Question: So I am converting a old project with ordinary SQL queries to a ORM using the Entity Framework. So I have created database model like this:

So I had this old query which I want to translate to a linq expression
'''
SELECT UGLINK.USERNAME
FROM GMLINK
INNER JOIN UGLINK
ON GMLINK.GROUPID = UGLINK.GROUPID
WHERE (((GMLINK.MODULEID)=%ID%))
'''
And the problem I have is that I can't figure out how to do a join query using the objects.
Instead I have to go though the properties like this (which seems to be working):
'''
// So this is one of the module objects that is located in a listView in the GUI
Module m = ModuleList.selectedItem as Module;
/* Now I want to fetch all the User objects that,
* via a group, is connected to a certain module */
var query = context.gmLink
.Join(context.ugLink,
gmlink => gmlink.GroupId,
uglink => uglink.GroupId,
(gmlink, uglink) => new { gmLink = gmlink, ugLink = uglink })
.Where(gmlink => gmlink.gmLink.ModuleId == m.ModuleId)
.Select(x => x.ugLink.User);
'''
So as I said this works, but as you see I kind of have to connect the modules via the link tables properties '.GroupId' and '.ModuleId' and so on. Instead I would like to go through the objects created by EF.
I wanted to write a question a bit like this, but can't figure out how to do it, is it at all possible?
'''
var query = context.User
.Select(u => u.ugLink
.Select(uglink => uglink.Group.gmLink
.Where(gmLink => gmLink.Module == m)));
'''
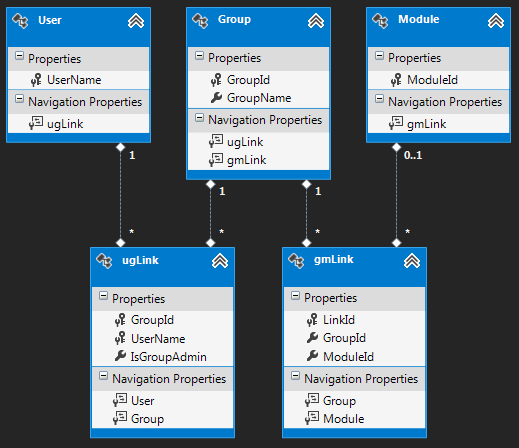
Answer: This should be working:
'''
var query = context.gmLink
.Where(gmlink => gmlink.ModuleId == m.ModuleId)
.SelectMany(gmlink => gmlink.Group.ugLink)
.Select(uglink => uglink.User);
'''
It's impossible to filter gmLinks using '.Where(gmlink => gmlink.Module == m)' in EF, so this comparison needs to be done using identifiers. Another option is '.Where(gmlink => gmlink.Module.ModuleId == m.ModuleId)'